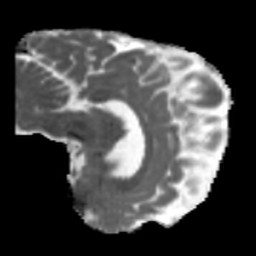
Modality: MD
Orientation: sagittal
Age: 42
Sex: male
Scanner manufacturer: siemens
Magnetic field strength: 3 T
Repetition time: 5.47 s
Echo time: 0.0854 s